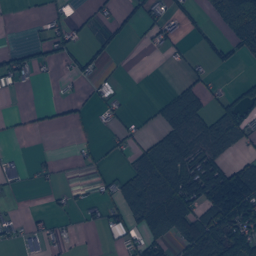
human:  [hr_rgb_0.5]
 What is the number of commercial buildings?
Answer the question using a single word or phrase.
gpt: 9

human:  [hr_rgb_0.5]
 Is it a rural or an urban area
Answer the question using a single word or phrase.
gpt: rural

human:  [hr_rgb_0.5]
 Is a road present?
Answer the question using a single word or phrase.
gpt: yes

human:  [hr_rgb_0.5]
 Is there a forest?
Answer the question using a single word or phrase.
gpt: yes

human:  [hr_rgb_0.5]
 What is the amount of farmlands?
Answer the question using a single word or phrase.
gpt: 57

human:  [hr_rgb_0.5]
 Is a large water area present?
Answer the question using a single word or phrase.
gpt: yes

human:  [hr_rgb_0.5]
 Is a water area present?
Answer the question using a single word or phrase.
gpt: yes

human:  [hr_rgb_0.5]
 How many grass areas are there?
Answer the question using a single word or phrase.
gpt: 104

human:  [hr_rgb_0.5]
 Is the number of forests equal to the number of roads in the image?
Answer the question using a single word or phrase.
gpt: no

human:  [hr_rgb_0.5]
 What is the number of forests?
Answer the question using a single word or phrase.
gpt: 139

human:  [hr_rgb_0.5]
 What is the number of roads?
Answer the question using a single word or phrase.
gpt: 130

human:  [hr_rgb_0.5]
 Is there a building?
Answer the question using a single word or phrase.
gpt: yes

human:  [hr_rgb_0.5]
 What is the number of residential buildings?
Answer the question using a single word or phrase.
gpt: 295

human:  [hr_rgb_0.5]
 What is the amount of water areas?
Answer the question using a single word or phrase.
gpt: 20

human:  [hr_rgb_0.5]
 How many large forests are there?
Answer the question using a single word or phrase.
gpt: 61

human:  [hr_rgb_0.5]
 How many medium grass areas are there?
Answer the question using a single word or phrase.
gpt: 27

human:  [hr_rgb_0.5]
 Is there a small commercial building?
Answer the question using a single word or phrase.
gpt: yes

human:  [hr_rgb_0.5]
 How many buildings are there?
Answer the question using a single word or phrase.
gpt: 317

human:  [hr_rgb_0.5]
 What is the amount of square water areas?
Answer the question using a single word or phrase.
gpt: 0

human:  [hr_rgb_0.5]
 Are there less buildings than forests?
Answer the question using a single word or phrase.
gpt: no

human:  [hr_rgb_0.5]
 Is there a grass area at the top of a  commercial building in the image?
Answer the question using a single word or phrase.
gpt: yes

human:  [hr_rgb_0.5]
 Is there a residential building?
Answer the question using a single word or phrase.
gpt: yes

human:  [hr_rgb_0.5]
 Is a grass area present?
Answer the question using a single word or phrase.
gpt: yes

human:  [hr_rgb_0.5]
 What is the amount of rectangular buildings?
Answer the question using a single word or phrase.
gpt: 212

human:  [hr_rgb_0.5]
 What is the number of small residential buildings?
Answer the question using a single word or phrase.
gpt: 276

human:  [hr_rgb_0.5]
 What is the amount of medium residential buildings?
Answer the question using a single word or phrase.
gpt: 15

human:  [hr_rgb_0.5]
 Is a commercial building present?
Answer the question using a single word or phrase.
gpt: yes

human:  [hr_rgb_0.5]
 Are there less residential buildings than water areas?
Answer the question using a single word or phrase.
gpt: no

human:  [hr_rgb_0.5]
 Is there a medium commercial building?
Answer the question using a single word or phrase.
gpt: yes

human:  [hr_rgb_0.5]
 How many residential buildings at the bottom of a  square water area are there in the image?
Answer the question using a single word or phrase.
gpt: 0

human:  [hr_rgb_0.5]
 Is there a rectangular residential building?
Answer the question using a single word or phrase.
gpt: yes

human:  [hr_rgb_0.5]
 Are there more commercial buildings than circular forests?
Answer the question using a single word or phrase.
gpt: yes

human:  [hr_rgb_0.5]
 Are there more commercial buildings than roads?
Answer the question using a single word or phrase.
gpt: no

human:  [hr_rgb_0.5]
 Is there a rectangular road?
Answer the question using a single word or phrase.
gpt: no

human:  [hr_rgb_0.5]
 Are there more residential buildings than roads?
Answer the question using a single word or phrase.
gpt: yes

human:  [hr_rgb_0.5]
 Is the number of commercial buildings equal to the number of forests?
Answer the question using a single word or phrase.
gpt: no

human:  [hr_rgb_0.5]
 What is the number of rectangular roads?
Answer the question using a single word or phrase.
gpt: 0

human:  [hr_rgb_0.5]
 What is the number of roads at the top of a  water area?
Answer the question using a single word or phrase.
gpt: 120

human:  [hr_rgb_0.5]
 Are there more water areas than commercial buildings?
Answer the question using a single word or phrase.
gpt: yes

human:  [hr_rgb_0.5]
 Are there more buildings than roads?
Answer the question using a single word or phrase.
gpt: yes

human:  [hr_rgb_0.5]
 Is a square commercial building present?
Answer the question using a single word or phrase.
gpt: no

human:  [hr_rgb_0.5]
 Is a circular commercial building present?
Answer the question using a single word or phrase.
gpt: no

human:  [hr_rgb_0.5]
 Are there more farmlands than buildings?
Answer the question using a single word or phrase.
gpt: no

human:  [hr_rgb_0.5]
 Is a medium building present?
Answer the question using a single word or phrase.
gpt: yes

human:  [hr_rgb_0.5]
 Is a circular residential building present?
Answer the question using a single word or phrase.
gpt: yes

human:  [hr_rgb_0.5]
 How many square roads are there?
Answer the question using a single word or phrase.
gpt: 0

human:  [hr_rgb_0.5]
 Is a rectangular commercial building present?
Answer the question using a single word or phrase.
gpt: yes

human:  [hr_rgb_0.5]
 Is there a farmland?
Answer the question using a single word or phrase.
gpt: yes

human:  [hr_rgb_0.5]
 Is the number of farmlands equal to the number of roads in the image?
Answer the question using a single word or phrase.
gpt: no

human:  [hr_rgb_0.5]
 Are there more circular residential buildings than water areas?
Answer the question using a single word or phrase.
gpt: no

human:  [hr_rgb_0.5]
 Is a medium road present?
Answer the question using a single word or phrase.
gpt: no

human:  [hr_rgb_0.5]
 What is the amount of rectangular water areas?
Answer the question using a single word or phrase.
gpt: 7

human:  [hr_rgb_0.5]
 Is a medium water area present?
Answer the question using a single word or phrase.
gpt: yes

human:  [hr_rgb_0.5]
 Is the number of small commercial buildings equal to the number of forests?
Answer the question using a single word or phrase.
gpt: no

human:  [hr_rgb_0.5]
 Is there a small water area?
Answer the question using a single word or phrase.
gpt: yes

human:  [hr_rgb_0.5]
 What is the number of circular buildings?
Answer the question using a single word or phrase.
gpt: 9

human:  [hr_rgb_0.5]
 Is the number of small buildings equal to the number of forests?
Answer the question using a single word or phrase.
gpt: no

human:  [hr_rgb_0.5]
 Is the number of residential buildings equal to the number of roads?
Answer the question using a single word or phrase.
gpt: no

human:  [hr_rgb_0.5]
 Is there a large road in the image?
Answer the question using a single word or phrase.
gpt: no

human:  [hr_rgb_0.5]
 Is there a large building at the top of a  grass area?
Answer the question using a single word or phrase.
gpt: yes

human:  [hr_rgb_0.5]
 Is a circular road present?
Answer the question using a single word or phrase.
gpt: no

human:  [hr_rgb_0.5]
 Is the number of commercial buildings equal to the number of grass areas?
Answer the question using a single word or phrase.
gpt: no

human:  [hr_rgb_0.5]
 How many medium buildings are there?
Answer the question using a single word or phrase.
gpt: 20

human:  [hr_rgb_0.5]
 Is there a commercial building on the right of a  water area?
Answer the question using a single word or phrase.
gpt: yes